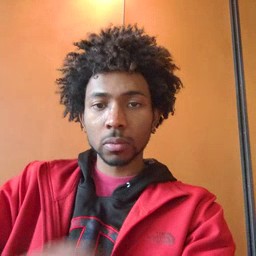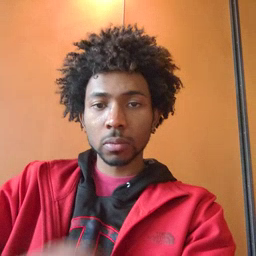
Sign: hello